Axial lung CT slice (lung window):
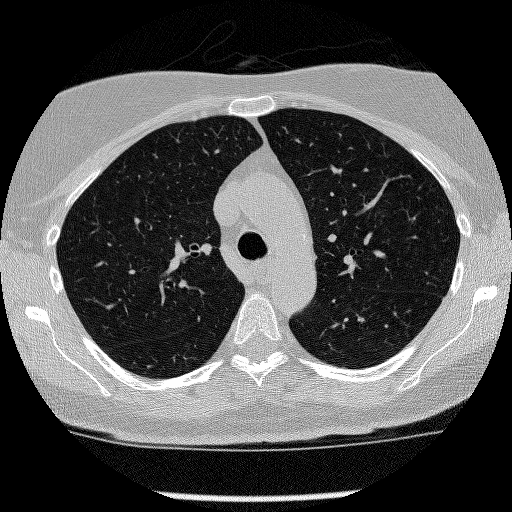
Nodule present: no